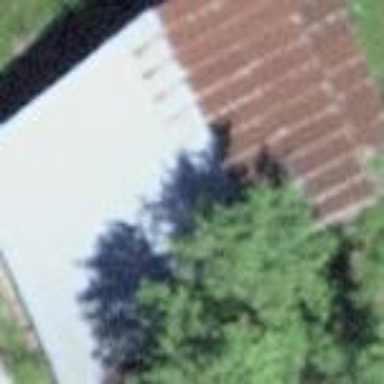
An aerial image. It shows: Rural barn.